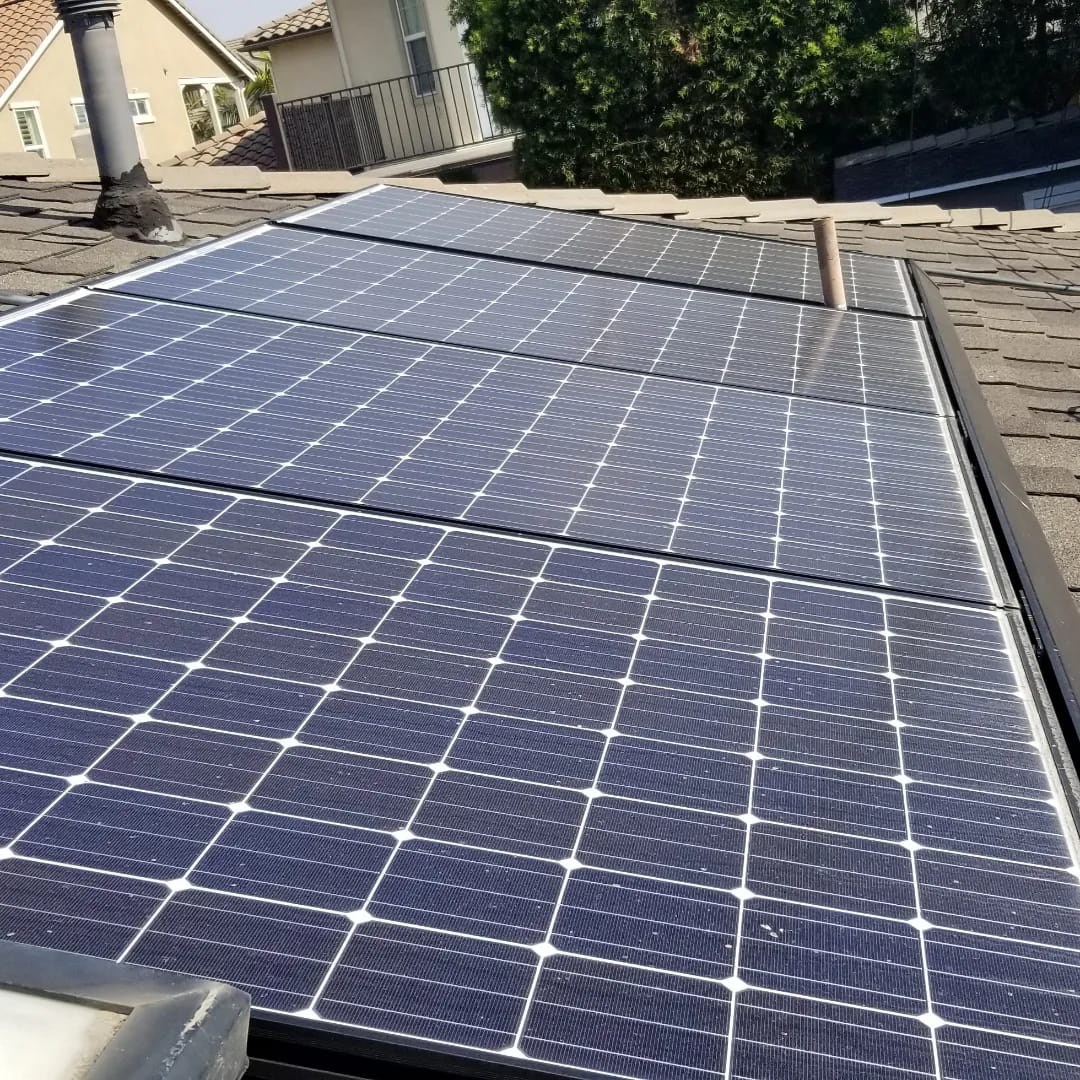
Label: Dusty